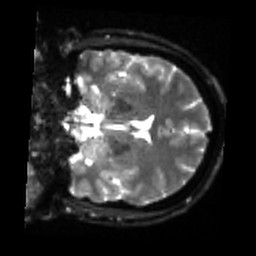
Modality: sbref
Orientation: coronal
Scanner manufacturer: siemens
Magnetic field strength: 3 T
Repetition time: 4 s
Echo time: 0.0594 s